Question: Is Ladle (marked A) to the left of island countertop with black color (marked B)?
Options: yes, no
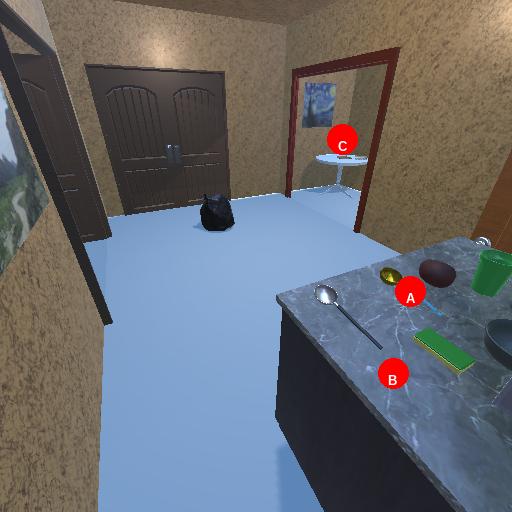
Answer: yes